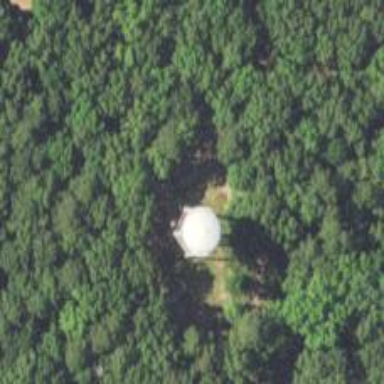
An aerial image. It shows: Water tower that is man-made.